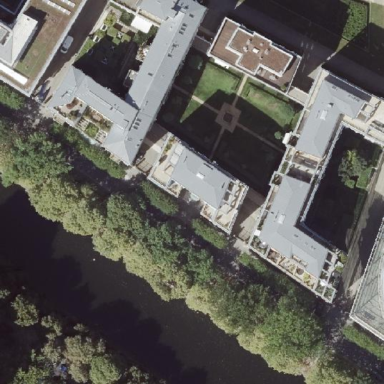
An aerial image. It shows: Image showing building with apartments.